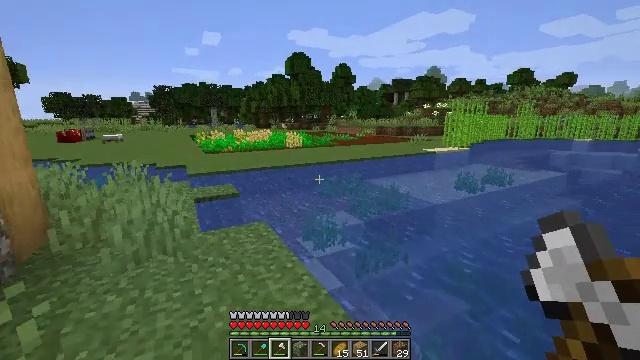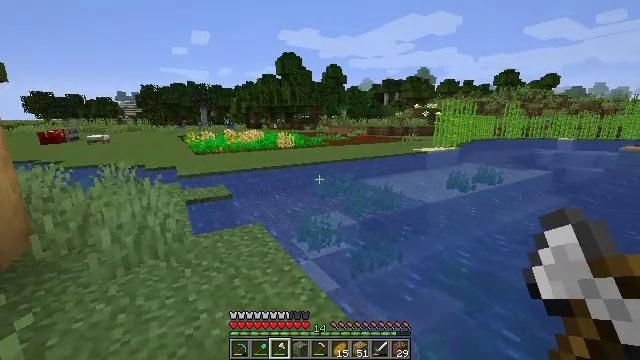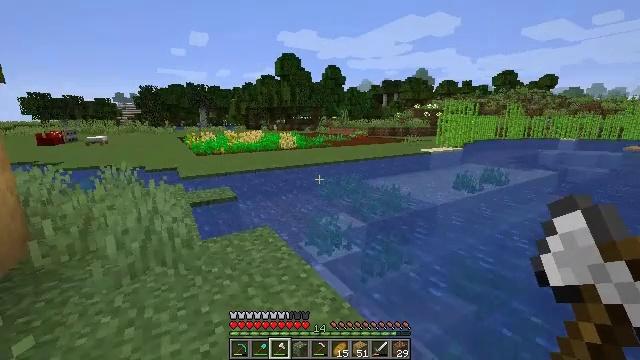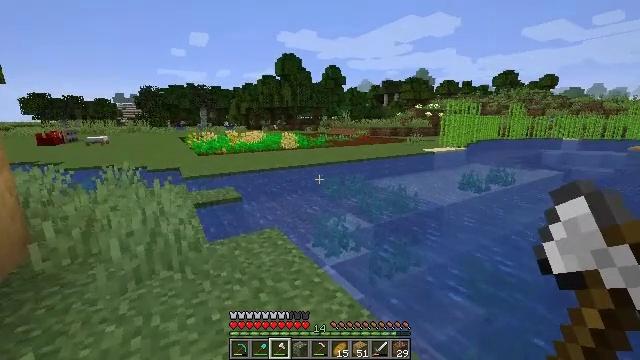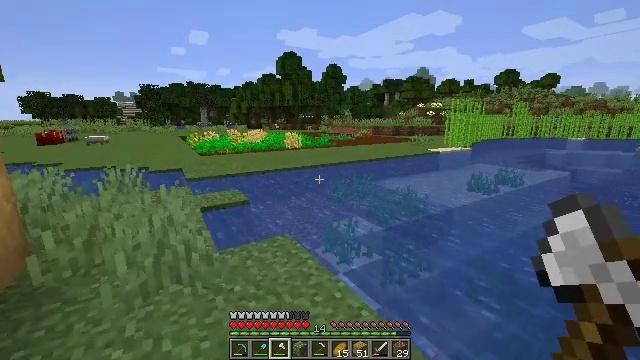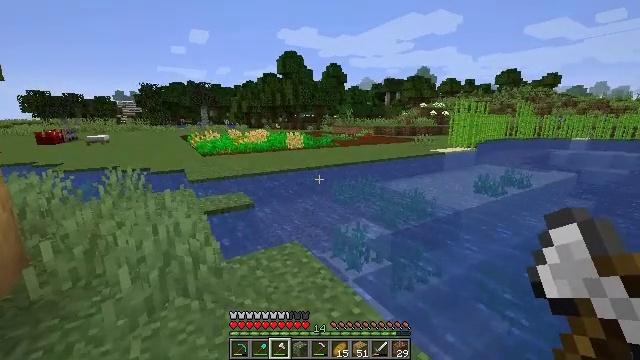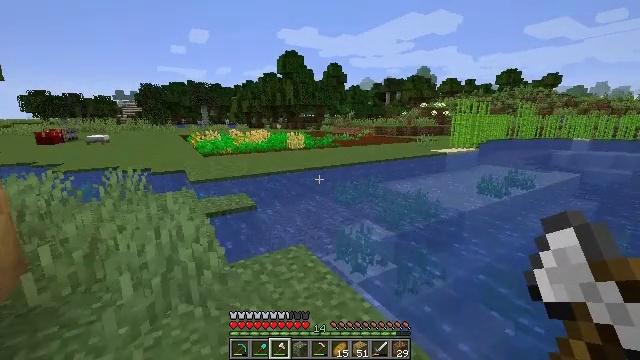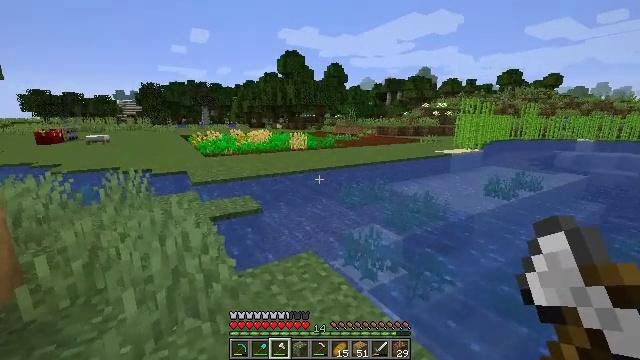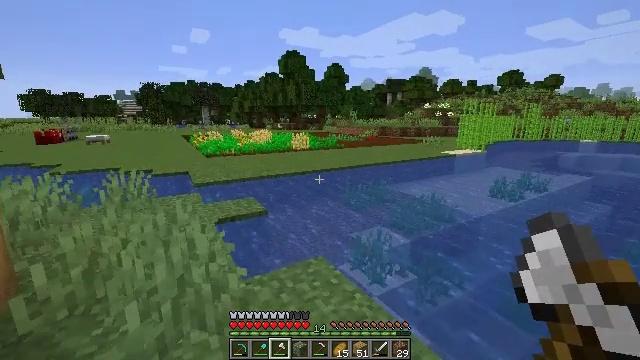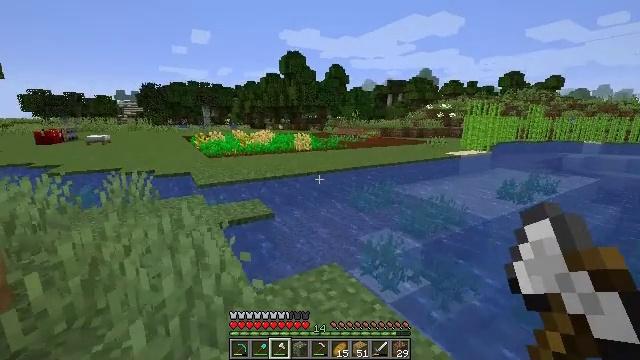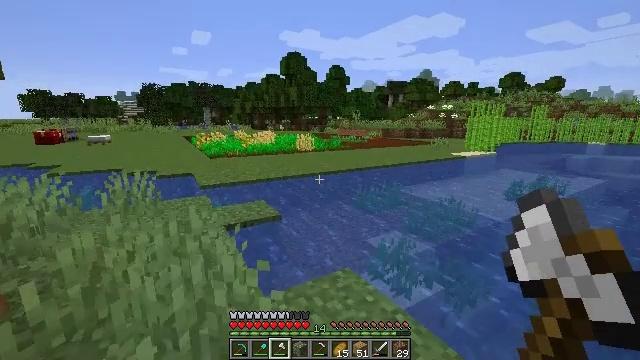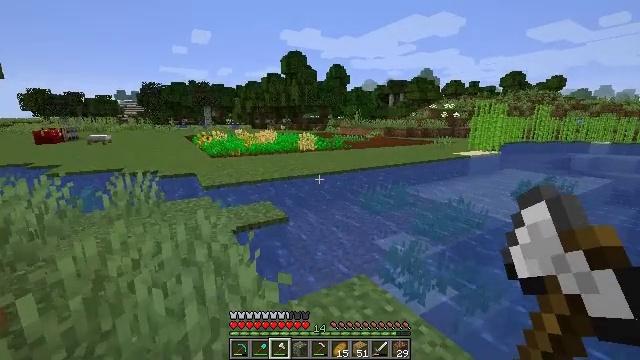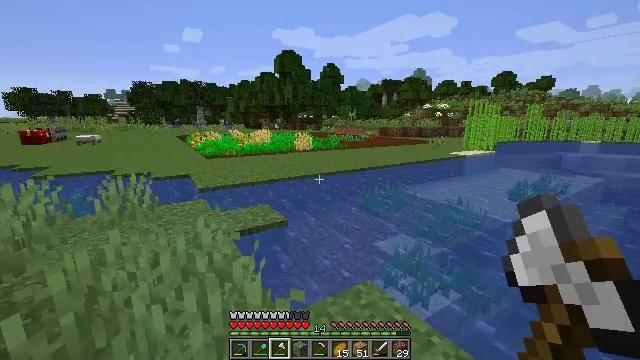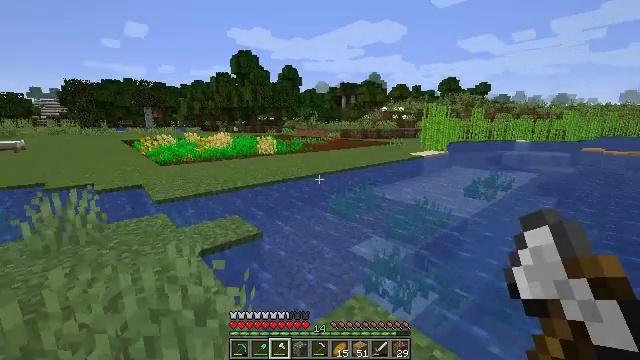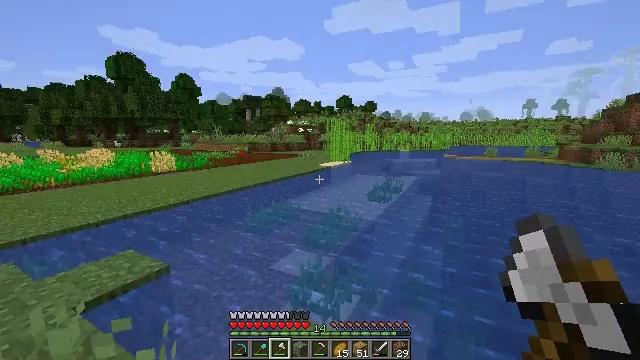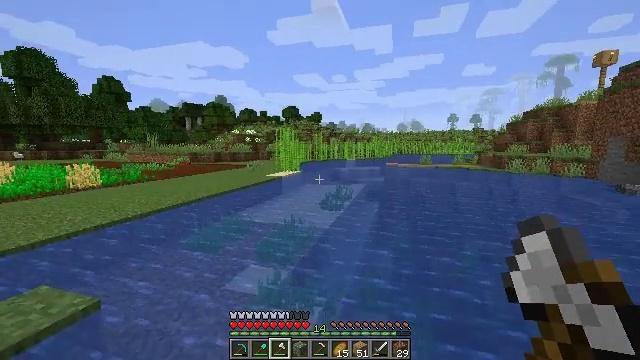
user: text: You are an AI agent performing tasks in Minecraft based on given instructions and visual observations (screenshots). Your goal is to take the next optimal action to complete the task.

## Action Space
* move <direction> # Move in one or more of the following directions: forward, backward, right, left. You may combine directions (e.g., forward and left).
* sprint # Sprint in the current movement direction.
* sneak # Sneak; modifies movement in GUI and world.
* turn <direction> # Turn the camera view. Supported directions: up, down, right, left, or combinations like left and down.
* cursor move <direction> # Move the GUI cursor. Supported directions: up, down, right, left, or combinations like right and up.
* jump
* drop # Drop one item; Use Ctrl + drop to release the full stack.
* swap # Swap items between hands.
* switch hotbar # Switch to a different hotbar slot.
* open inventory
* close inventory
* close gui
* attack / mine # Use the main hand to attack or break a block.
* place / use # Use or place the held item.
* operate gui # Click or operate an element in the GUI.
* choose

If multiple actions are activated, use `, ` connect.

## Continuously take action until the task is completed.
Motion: motion action
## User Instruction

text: Cut down the sugar cane stalks.
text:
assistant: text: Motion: move forward and move left, turn right
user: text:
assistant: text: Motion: move forward and move left
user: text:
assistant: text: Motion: move forward and move left
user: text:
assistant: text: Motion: move forward and move left
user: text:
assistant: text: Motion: move forward and move left
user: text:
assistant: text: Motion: move forward and move left
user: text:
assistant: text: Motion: move forward and move left
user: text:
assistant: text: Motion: move forward and move left
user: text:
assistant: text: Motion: move forward and move left
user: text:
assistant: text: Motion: move forward and move left
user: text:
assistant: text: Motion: move forward and move left
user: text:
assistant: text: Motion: move forward and move left, turn right
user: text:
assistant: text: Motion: move forward and move left, turn right
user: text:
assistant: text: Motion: move forward and move left, turn right and up
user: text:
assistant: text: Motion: move forward and move left, turn right and up
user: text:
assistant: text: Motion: move forward and move left
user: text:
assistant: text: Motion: move forward and move left
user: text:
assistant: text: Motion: move forward and move left
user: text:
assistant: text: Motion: move left
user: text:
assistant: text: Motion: move left, turn right and up
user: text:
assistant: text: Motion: move left, turn up
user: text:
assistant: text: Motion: move left, turn right and up
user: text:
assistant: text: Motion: move left
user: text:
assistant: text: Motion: move left
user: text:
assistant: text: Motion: move left, turn left
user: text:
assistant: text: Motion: move forward and move left, turn left and down
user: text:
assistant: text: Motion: move forward and move left
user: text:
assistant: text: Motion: move forward and move left
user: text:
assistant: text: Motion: move forward and move left, turn left and down
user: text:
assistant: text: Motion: move forward and move left, turn left and down